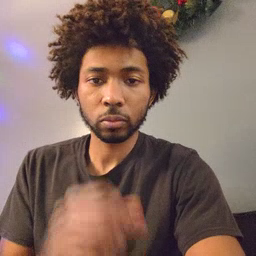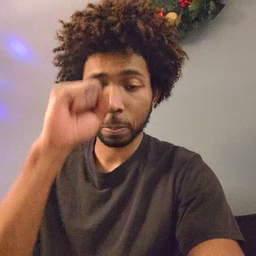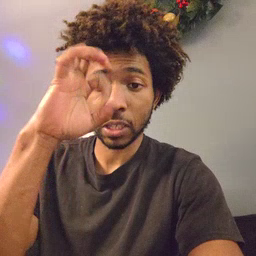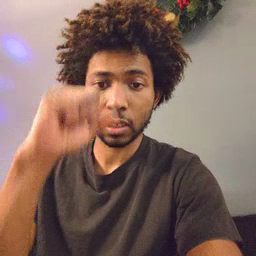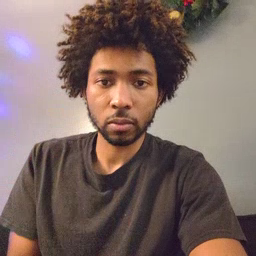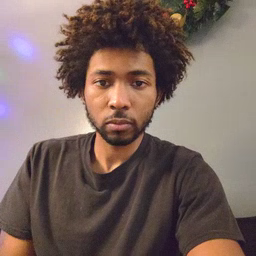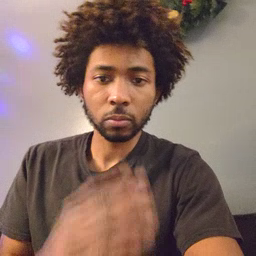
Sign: awake